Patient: sex F, age 36
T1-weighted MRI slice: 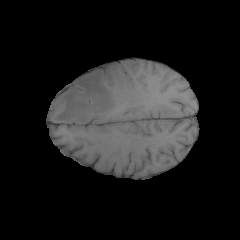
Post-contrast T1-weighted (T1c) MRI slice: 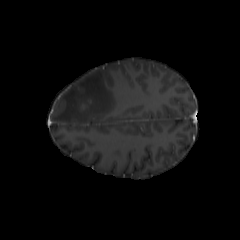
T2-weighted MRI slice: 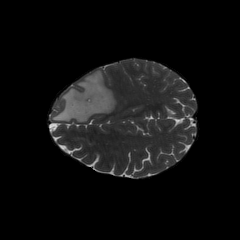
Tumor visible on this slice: yes
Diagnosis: Glioblastoma, IDH-wildtype
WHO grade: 4